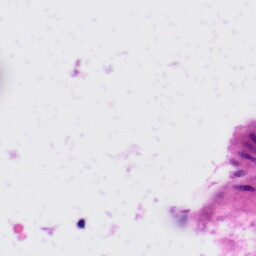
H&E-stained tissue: Liver